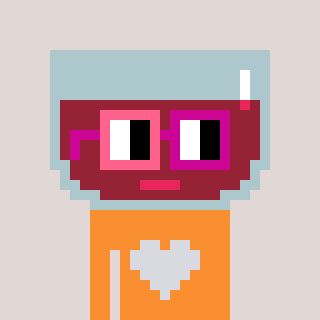
a pixel art character with square pink and red glasses, a wine-shaped head and a orange-colored body on a warm background